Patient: sex M, age 61
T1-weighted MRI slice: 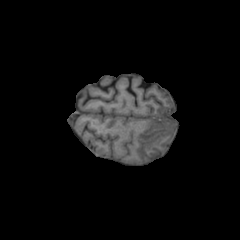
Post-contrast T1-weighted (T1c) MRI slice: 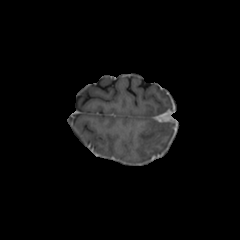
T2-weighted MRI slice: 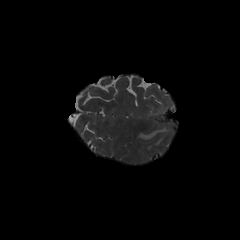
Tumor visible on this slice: yes
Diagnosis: Glioblastoma, IDH-wildtype
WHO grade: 4